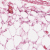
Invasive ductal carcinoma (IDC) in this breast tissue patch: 0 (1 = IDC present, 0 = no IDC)